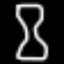
Label: hourglass